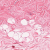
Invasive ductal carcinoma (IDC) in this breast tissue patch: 0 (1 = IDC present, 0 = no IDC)